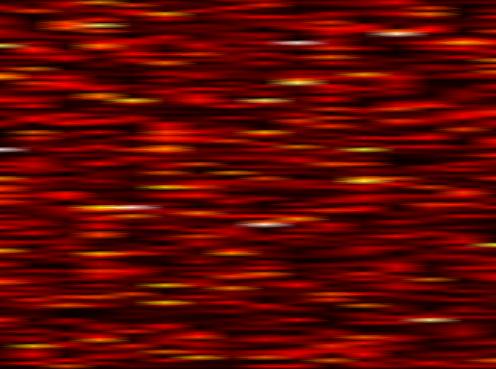
Label: WOLA